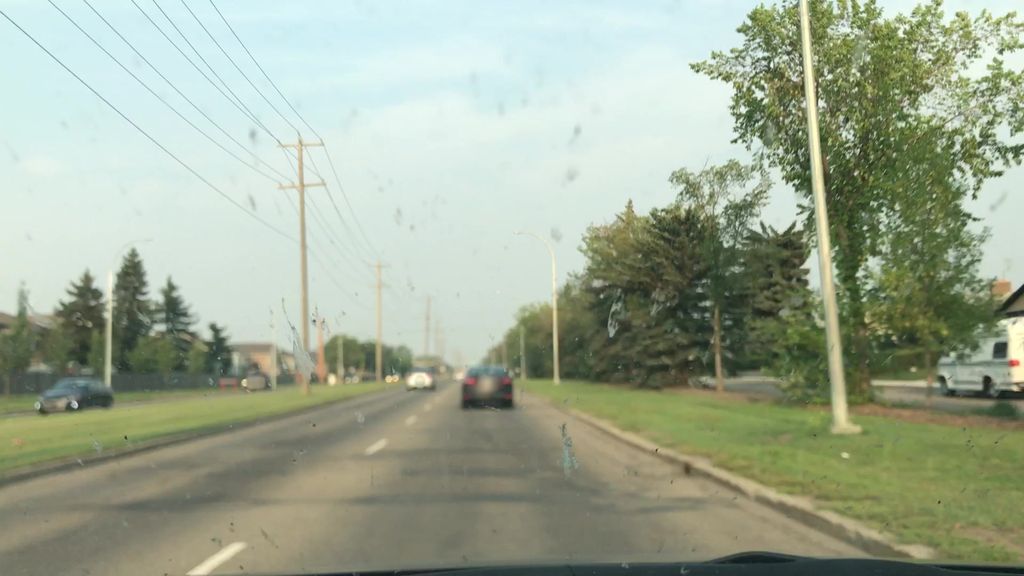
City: edmonton